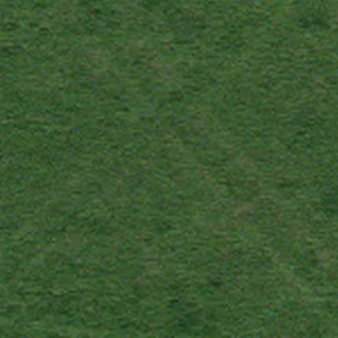
Label: other